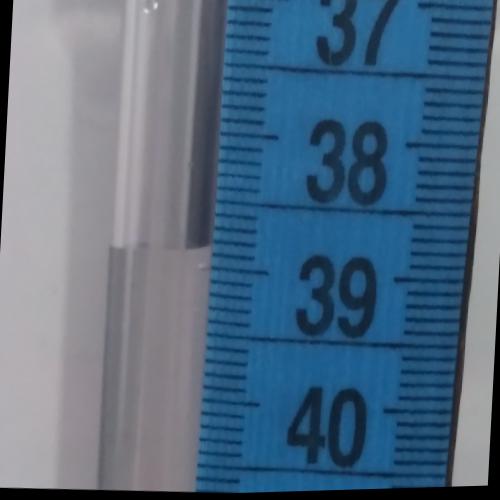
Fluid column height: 38.9 cm